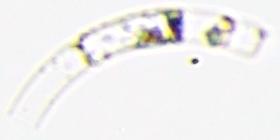
Label: Cerataulina_Guinardia_Dactyliosen